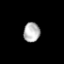
Tissue: prostate
Cell type: Fibroblasts
Senescence score: 0.7427
Nuclear area (px): 313
Mean DAPI intensity: 180.696